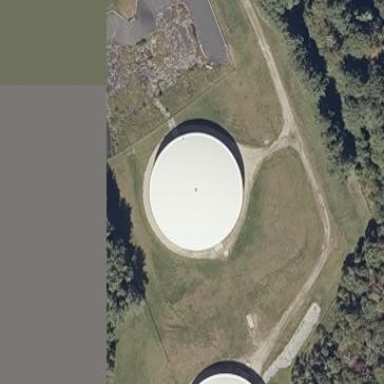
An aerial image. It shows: Water storage area.